Field crop: maize
Growth stage: 2
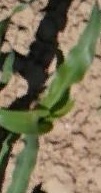
Species: maize